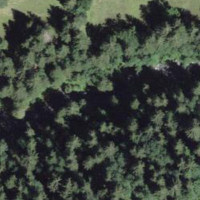
EUNIS habitat code: 43
Species observed at this site:
Milvus milvus